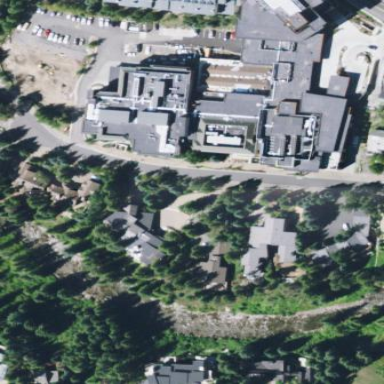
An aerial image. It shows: Hospital providing healthcare services.